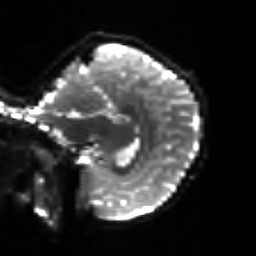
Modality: sbref
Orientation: sagittal
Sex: female
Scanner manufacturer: siemens
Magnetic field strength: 3 T
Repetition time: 5 s
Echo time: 0.071 s